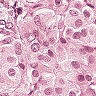
Metastatic tissue present: yes